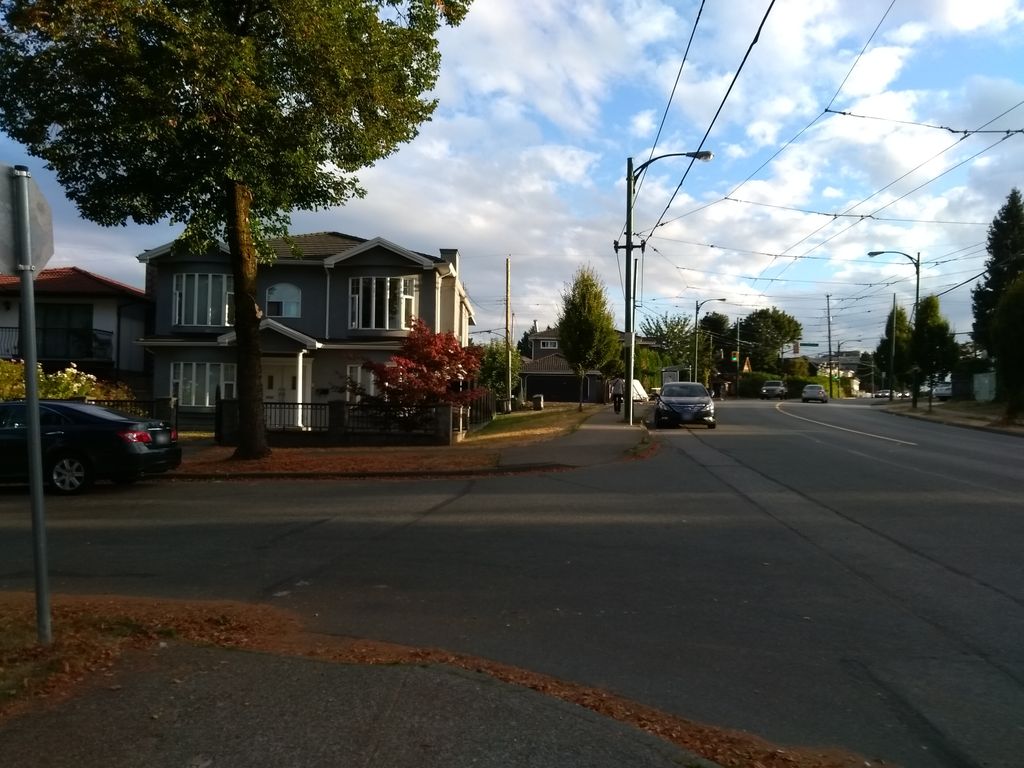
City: vancouver